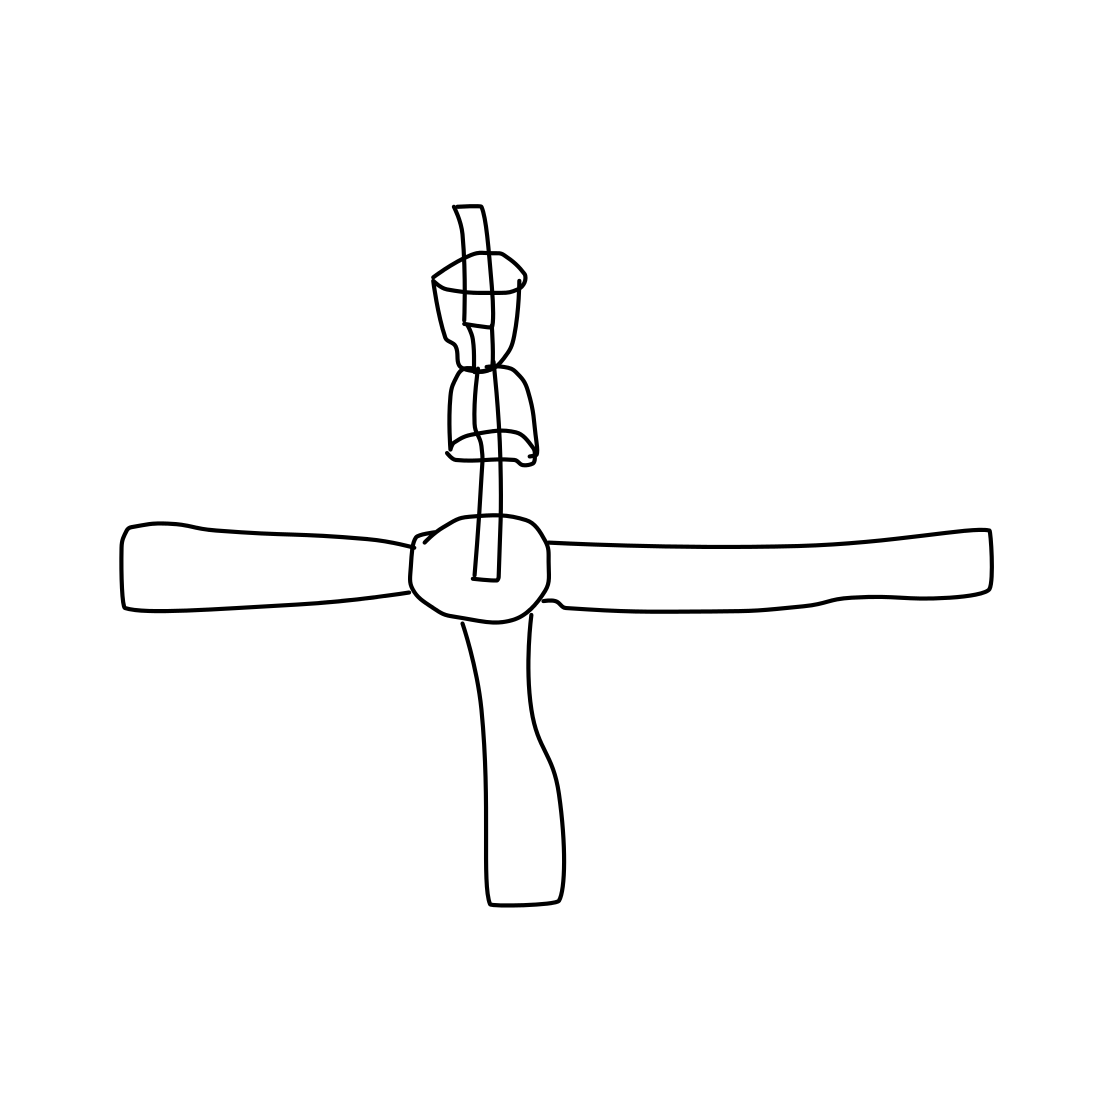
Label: fan